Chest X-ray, PA view. Patient: 75 years old, sex M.
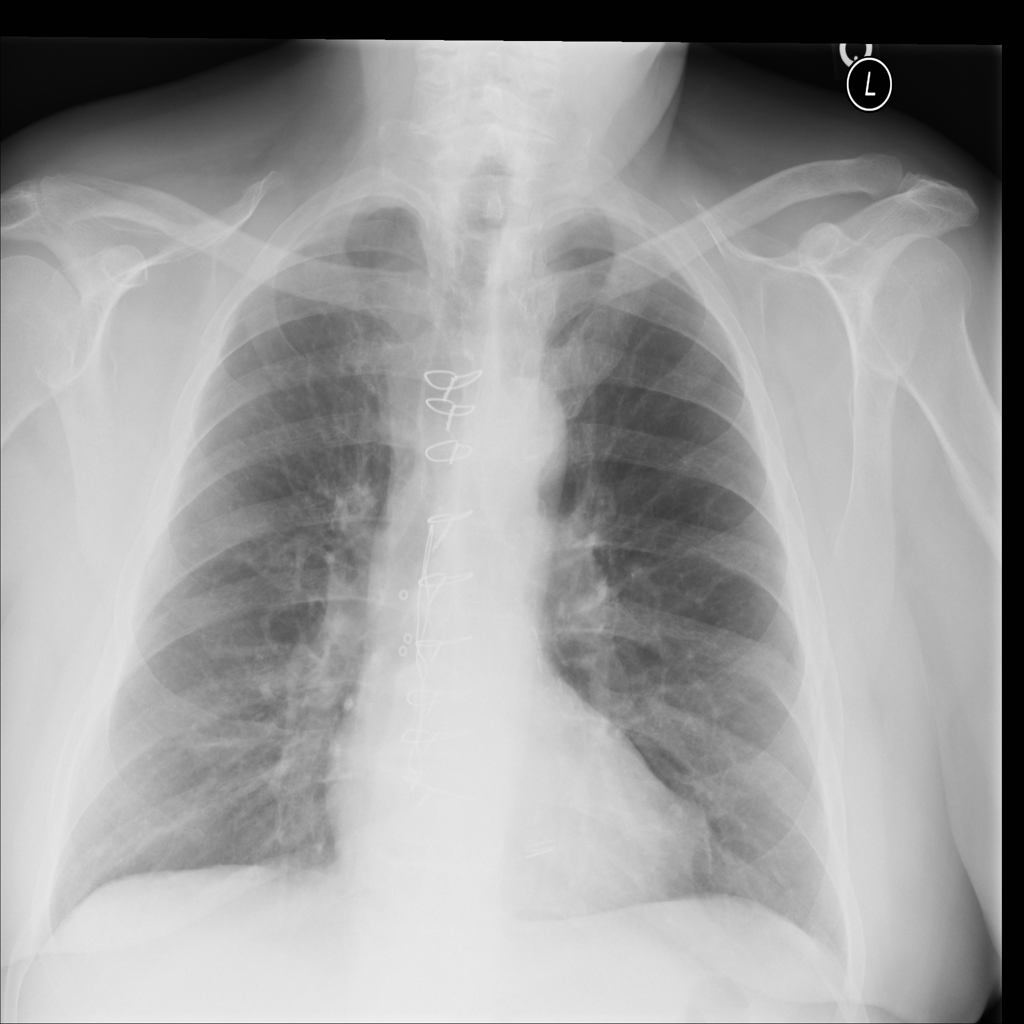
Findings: No Finding